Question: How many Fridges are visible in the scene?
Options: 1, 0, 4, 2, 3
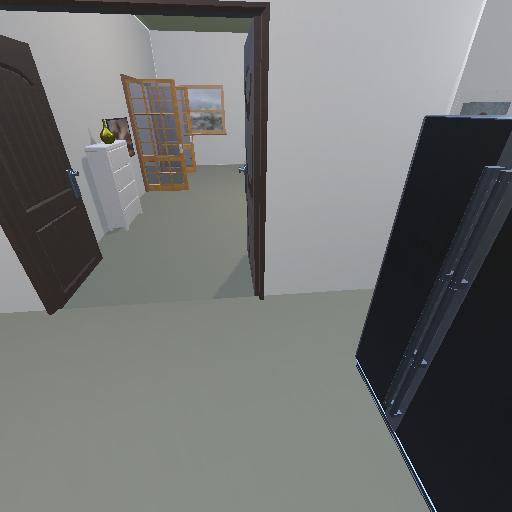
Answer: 1